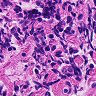
Metastatic tissue present: no